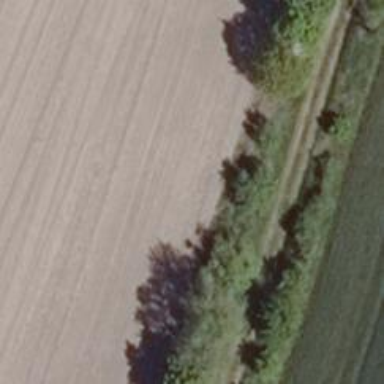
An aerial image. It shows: Row of trees in natural setting.